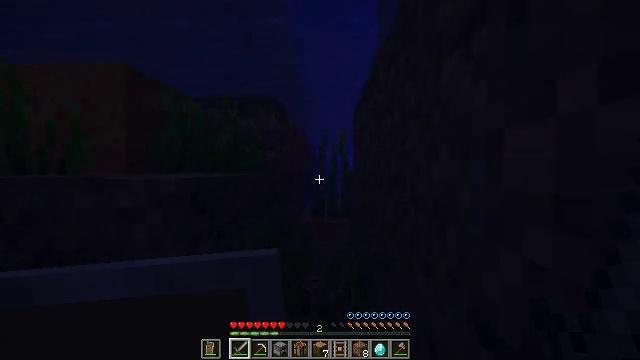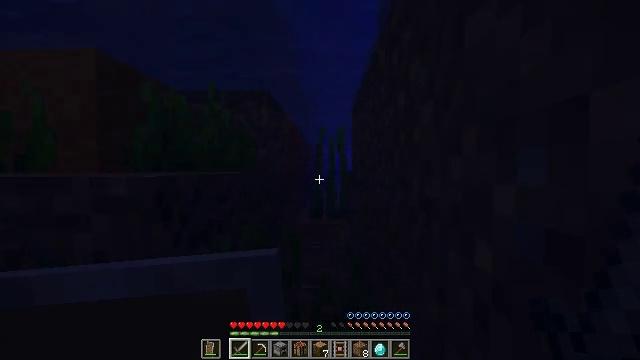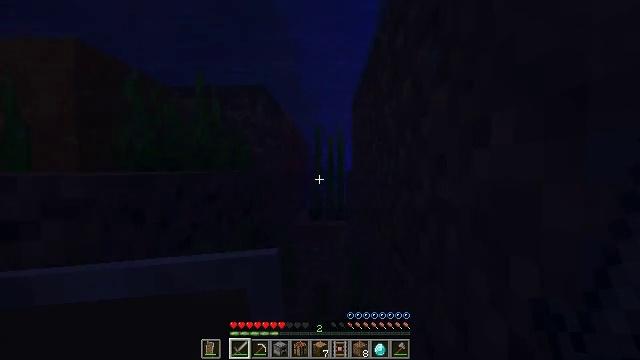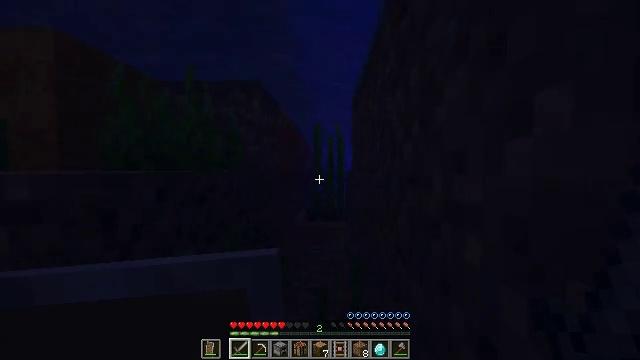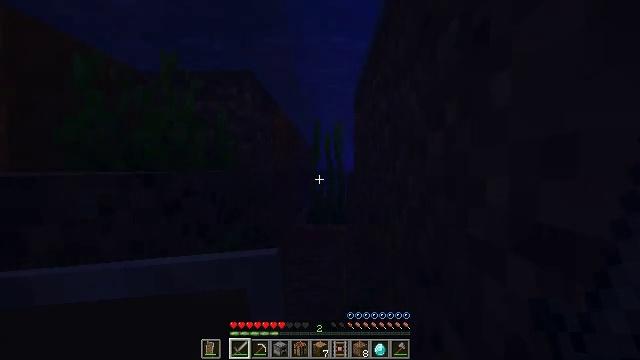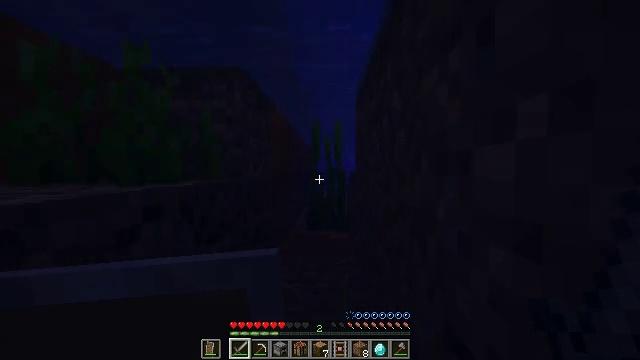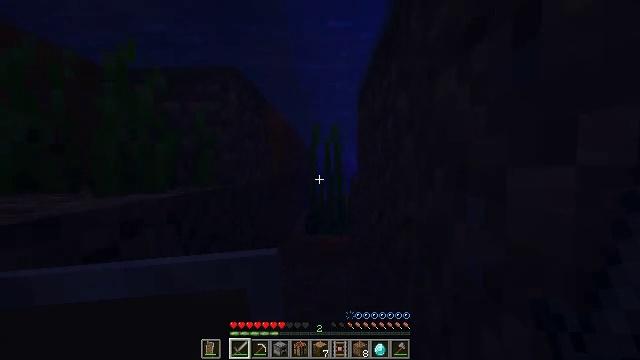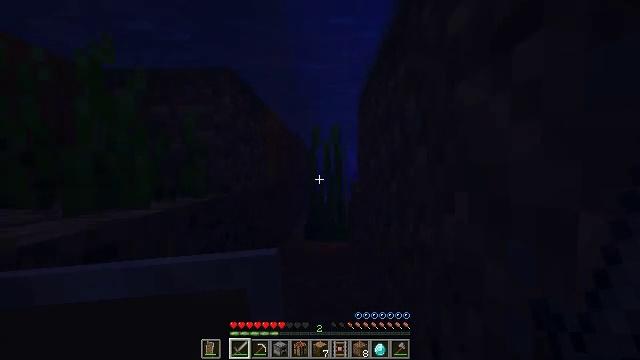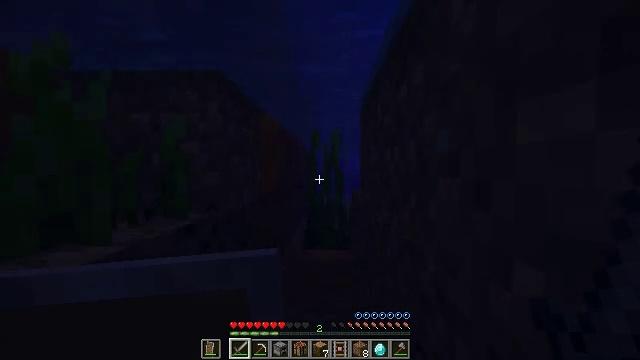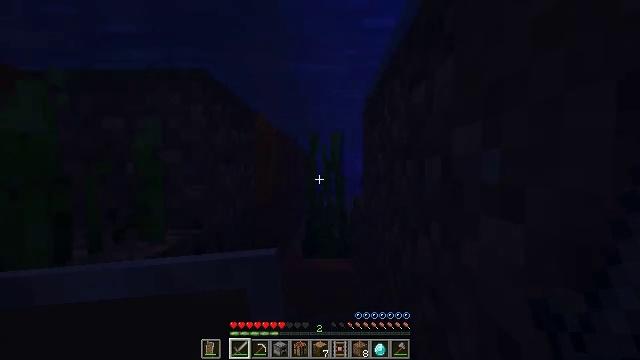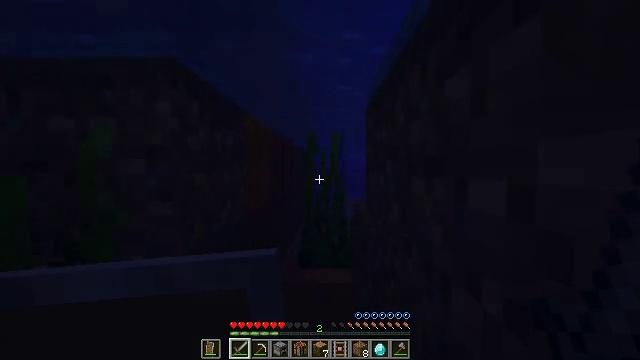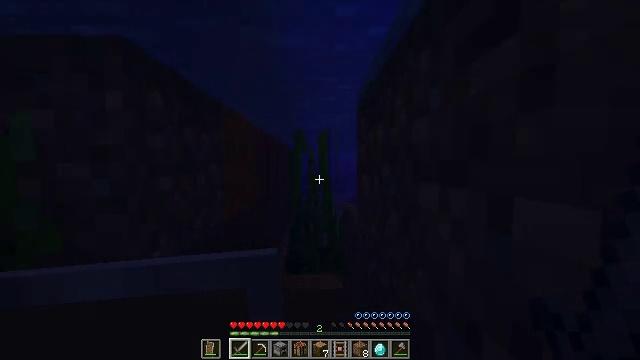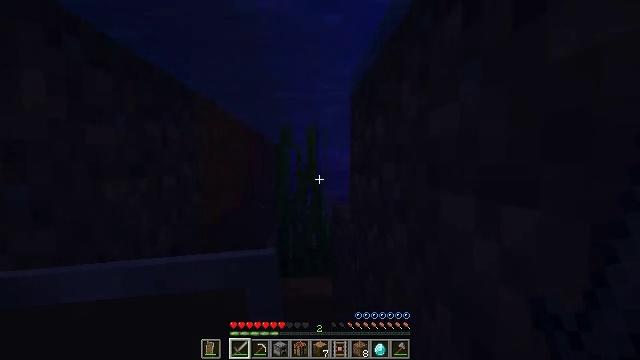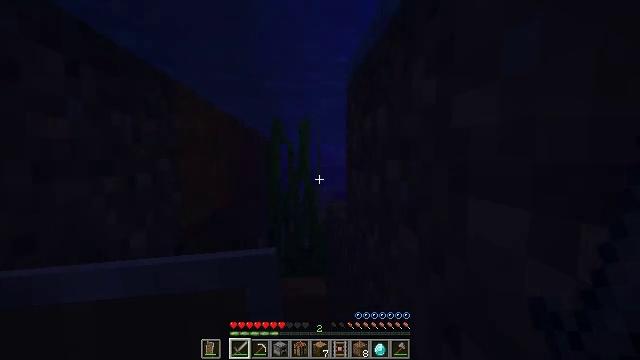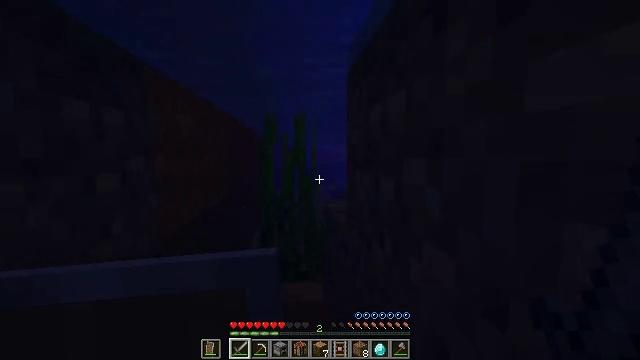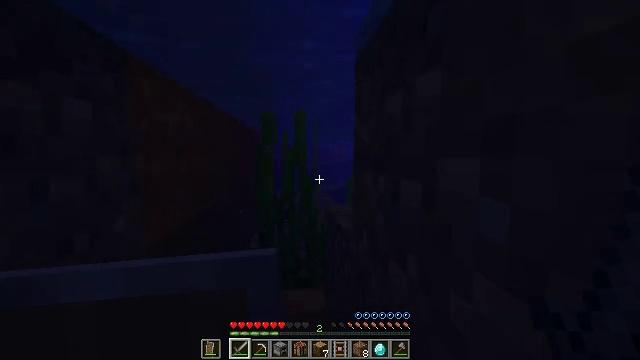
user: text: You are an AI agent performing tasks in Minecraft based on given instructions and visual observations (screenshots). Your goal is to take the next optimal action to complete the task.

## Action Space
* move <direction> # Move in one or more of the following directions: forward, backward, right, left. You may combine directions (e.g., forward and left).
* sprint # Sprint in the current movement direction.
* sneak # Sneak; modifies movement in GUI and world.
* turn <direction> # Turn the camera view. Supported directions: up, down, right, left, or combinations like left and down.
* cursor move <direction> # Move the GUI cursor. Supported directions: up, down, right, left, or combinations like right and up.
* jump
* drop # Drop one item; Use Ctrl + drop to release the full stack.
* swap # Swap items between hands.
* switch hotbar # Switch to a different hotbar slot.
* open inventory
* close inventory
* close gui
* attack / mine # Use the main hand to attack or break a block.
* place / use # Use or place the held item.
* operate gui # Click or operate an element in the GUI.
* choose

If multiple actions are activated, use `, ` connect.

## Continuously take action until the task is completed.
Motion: motion action
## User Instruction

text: Gather sugar cane for crafting.
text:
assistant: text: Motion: move forward, sprint
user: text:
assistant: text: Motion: move forward, sprint
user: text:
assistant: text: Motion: move forward, sprint
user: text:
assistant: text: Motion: move forward, sprint, jump
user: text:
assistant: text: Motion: move forward, sprint, jump
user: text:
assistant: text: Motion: move forward, sprint, jump
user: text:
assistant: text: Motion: move forward, sprint, jump
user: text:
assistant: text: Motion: move forward, sprint
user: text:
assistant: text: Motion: move forward, sprint
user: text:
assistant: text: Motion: move forward, sprint
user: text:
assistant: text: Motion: move forward, sprint, turn right
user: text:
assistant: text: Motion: move forward, sprint, turn right
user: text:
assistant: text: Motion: move forward, sprint, turn right and down
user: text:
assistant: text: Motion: move forward, sprint, turn right
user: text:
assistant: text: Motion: move forward, sprint
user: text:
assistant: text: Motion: move forward, sprint
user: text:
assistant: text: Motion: move forward, sprint
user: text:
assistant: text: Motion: move forward and move left, sprint
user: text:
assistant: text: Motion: move forward and move left, sprint, turn right
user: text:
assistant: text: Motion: move forward and move left, sprint, turn right
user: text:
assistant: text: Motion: move forward, sprint, turn right
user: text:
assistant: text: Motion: move forward, sprint, turn right
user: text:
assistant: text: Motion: move forward, sprint, turn right
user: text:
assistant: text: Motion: move forward, sprint, turn right and up
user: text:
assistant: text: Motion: move forward, sprint, turn right
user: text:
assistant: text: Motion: move forward, sprint, turn right, jump
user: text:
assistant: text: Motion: move forward, sprint, turn right, jump
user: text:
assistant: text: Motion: move forward, sprint, turn right and up, jump
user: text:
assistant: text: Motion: move forward, sprint, turn right, jump
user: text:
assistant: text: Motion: move forward, sprint, turn right, jump